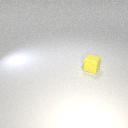
small yellow rubber cube